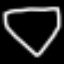
Label: diamond